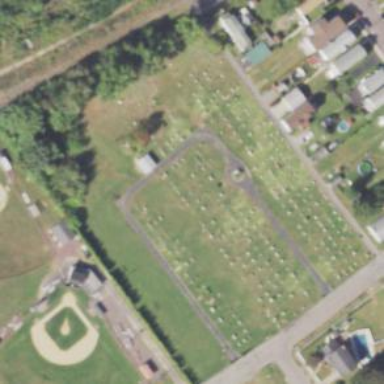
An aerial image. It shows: Cemetery.